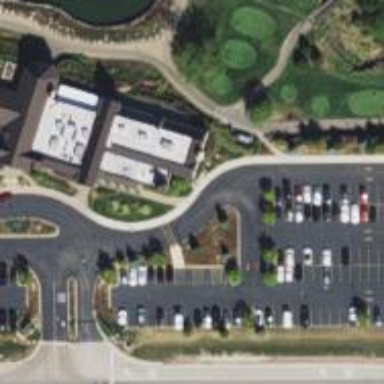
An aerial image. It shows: Path for both road and golf.